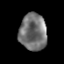
Tissue: prostate
Cell type: T cells
Senescence score: 0.2392
Nuclear area (px): 981
Mean DAPI intensity: 114.976